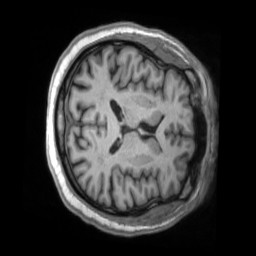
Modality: T1w
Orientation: axial
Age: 59
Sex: male
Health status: ill
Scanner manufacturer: siemens
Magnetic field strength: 3 T
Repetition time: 2.2 s
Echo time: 0.00157 s